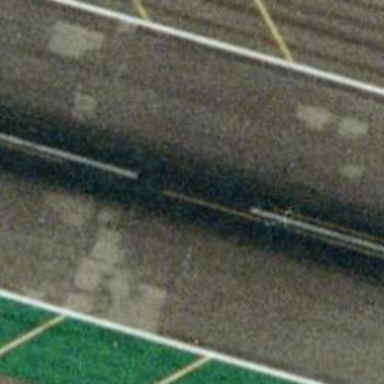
It is a straight runway with some mark lines on it .